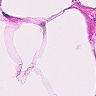
Metastatic tissue present: no